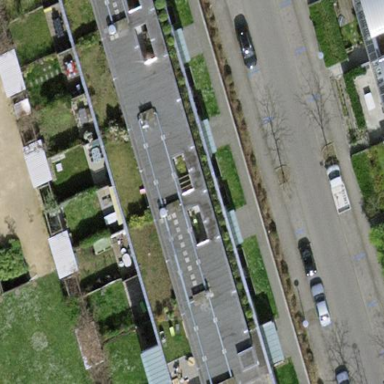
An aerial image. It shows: Garden surrounded by fence.